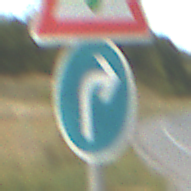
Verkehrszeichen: VorgeschriebeneFahrtrichtungRechts
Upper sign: Lichtzeichenanlage
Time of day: SunriseSunset
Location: Outdoor (RoadRail)
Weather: PartlyCloudy
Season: NotSpecified
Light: Natural